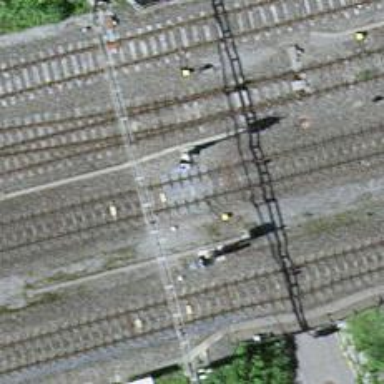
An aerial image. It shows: Railway signal.